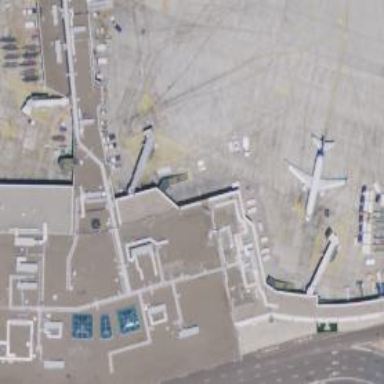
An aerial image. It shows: Airport gate.